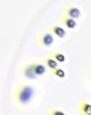
Label: Phaeocystis